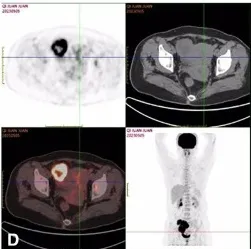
18F-FDG PET-CT showed that the right pelvic cystic solid mass and the mass uptake of FDG increased obviously, SUVmax = 22.8.
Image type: radiology (pet)